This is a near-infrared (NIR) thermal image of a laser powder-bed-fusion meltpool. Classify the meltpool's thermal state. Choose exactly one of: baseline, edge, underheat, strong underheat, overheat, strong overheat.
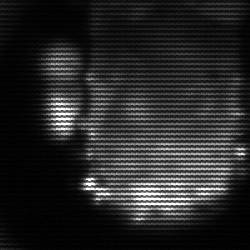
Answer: baseline